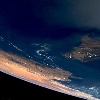
Label: water